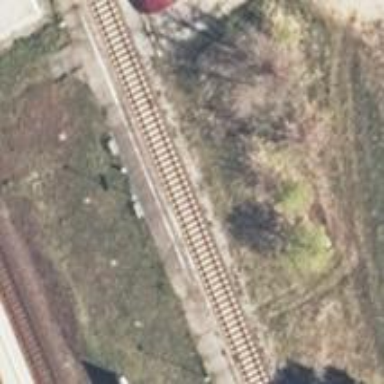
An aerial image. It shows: Railway stop with public transport stop position.